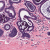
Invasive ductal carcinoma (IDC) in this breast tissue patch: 0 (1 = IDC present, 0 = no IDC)